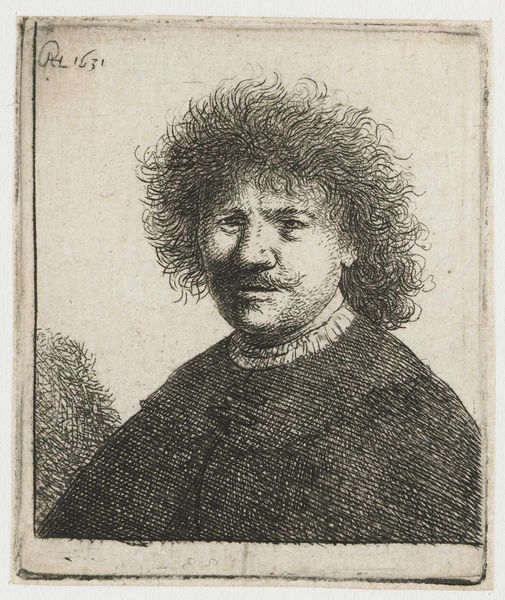
Titel: Zelfportret in mantel met platte kraag: buste
Künstler: Rembrandt Harmensz. van Rijn
Standort: Amsterdam
Institution: Rijksmuseum
Schlagwörter: homme, moustache, blanc, noir, ombre, cheveux, dessin, crayon, noir et blanc, ancien, frisé